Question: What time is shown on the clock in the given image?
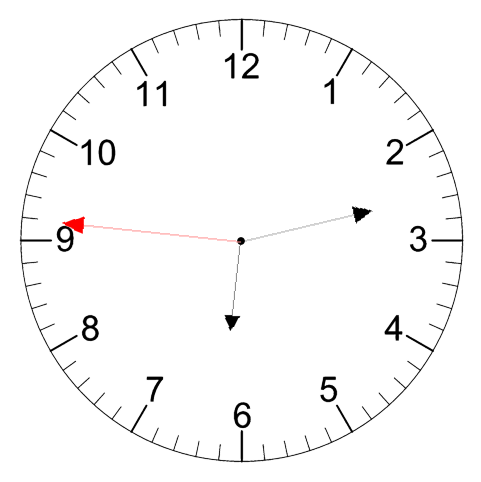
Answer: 06:12:46